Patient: sex M, age 33
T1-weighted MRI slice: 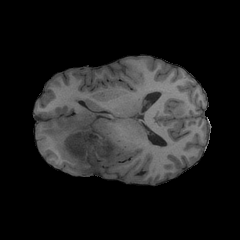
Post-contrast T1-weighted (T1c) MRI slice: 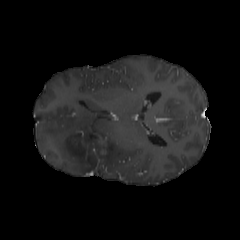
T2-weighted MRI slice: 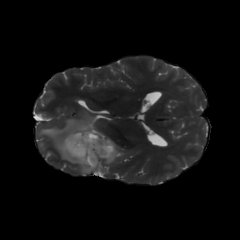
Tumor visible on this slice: yes
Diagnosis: Astrocytoma, IDH-mutant
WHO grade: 4